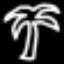
Label: palm tree